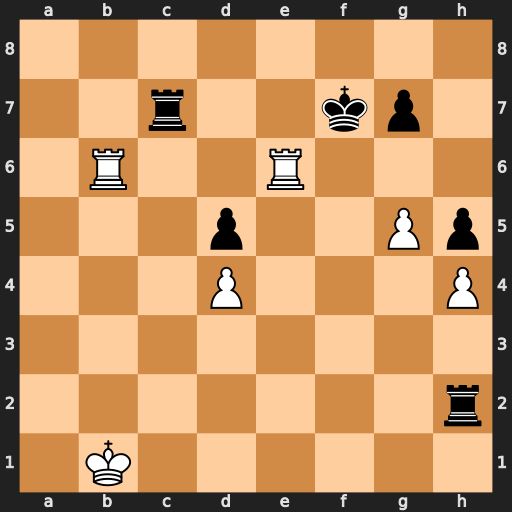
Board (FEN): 8/2r2kp1/1R2R3/3p2Pp/3P3P/8/7r/1K6
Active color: w
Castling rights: -
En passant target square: -
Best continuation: g6+ Kf8 Rb8+ Rc8 Rxc8#